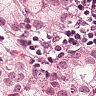
Metastatic tissue present: yes